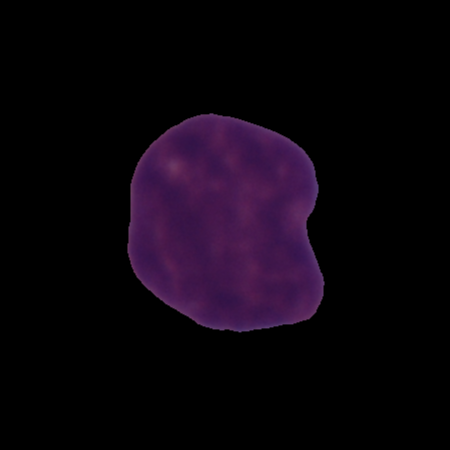
Label: cancer